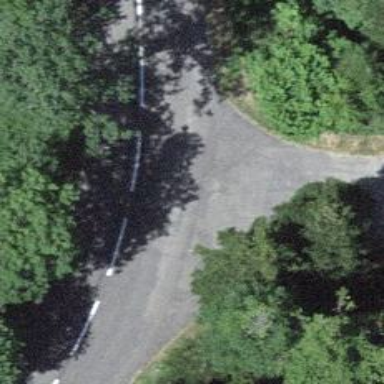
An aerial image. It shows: Tertiary road.